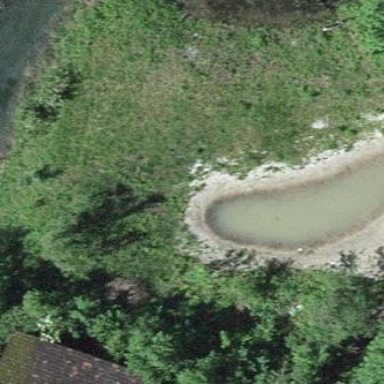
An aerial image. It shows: Serene pond surrounded by nature.